Question: The view model:
'''
function Specialization(id, name) {
var self = this;
self.id = id;
self.name = name;
}
function ObservableSpecialization() {
var self = this;
self.availableItem = ko.observable();
}
function ViewModel() {
var self = this;
self.specializations = ko.observableArray([]);
self.availableSpecializations = [];
self.addSpecialization = function () {
self.specializations.push(new Specialization());
}
self.removeSpecialization = function (specialization) {
self.specializations.remove(specialization)
}
}
'''
Document Loading:
'''
$(document).ready(function () {
var model = new ViewModel();
var temp = [];
$.each(window.availableSpecializations, function (i, item) {
var specialization = new Specialization(item.ID, item.Name);
model.availableSpecializations.push(specialization);
temp.push(item.ID);
});
$.each(window.userSpecializations, function (i, item) {
var idx = temp.indexOf(item.ID);
if (idx != -1) {
var available = model.availableSpecializations[idx];
var specialization = new ObservableSpecialization();
specialization.availableItem = available;
model.specializations.push(specialization);
}
});
ko.applyBindings(model);
});
'''
'<select>' snippet:
'''
<tbody data-bind="foreach: specializations">
<tr>
<td>
<select name="Specializations" data-bind="options: $root.availableSpecializations, value: 'availableItem', optionsText: 'name'">
</select>
</td>
'''
Result:
As you can see below, all the values are always set to the first item in the list.. I guess the ID is not binding to selected item somehow... where am I going wrong?

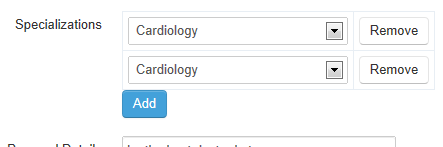
Answer: There are 2 problems:
First, 'specialization.availableItem' is an observable and so should be assigned with a function call: 'specialization.availableItem(available)'
Second, in the binding string you have 'value: 'availableItem'' which just sets the select value to the string 'availableItem'. Should be without the quotes: 'value: availableItem'
Here's a fiddle with the 2 fixes: <URL>